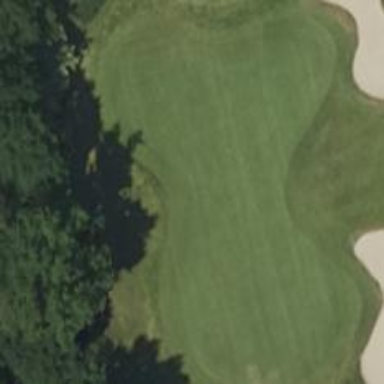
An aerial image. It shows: View of golf hole.